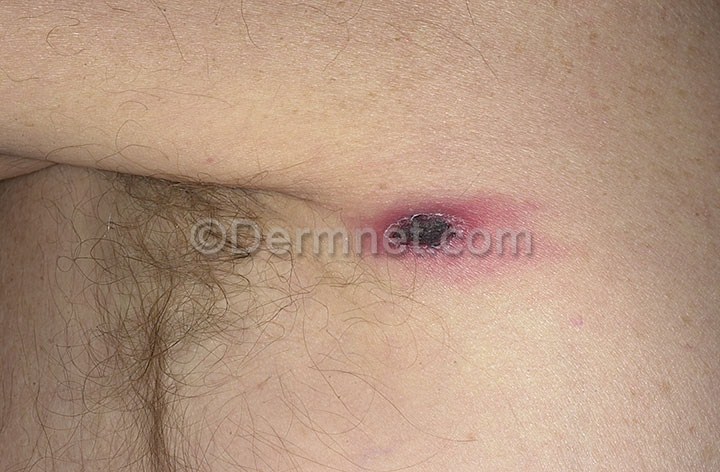
Disease: Scabies Lyme Disease and other Infestations and Bites